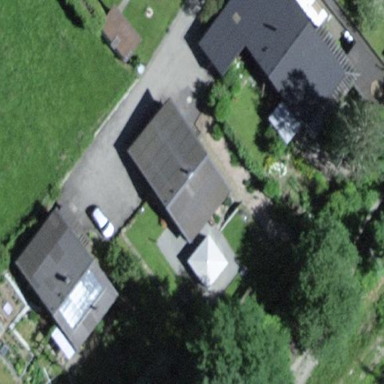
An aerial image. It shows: Residential building.